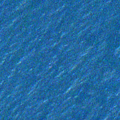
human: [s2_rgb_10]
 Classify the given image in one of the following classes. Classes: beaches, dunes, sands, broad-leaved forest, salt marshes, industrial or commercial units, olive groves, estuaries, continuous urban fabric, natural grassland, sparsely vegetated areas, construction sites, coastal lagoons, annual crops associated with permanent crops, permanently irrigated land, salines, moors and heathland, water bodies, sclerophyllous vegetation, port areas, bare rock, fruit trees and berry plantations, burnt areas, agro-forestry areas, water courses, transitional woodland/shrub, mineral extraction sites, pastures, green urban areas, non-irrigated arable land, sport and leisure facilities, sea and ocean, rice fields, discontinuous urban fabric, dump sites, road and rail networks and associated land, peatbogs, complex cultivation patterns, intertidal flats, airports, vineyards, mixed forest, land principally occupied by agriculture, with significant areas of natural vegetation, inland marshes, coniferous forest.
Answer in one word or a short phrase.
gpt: sea and ocean